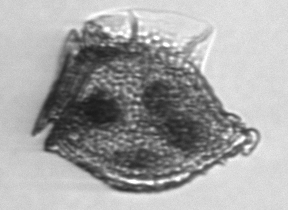
Label: Dinophysis_norvegica